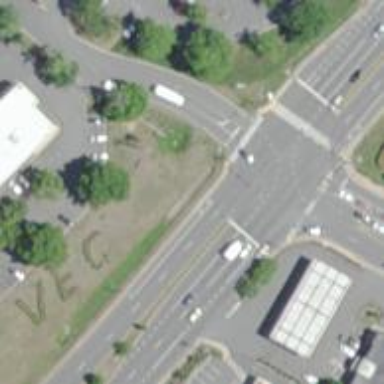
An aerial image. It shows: Zebra crossing on the road.